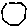
Label: hexagon